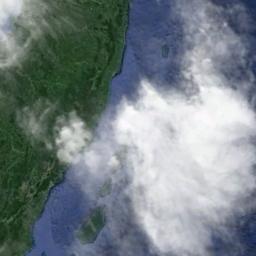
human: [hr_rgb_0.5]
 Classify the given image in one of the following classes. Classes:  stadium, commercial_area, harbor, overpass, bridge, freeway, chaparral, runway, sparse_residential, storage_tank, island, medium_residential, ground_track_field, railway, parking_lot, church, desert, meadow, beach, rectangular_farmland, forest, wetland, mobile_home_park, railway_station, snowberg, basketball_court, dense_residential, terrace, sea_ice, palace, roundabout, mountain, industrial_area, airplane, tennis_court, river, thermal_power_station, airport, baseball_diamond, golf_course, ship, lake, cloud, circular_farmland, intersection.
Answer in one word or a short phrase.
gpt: cloud